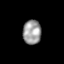
Tissue: skin
Cell type: Epithelial cells
Senescence score: 0.2655
Nuclear area (px): 438
Mean DAPI intensity: 155.244